Field crop: maize
Growth stage: 1
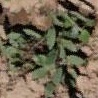
Species: convolvulus